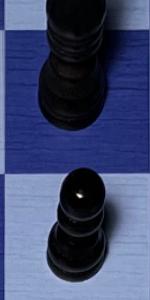
Label: Pawn_Black